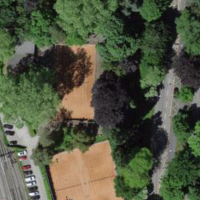
EUNIS habitat code: 53
Species observed at this site:
Fagus sylvatica